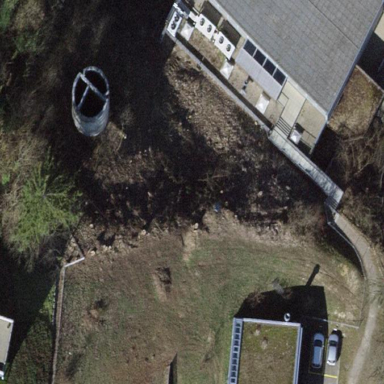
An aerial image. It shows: Service building.